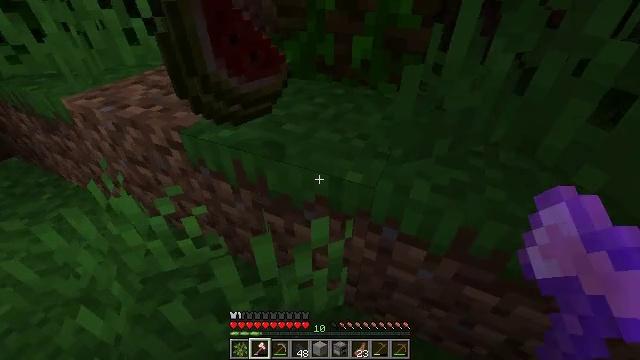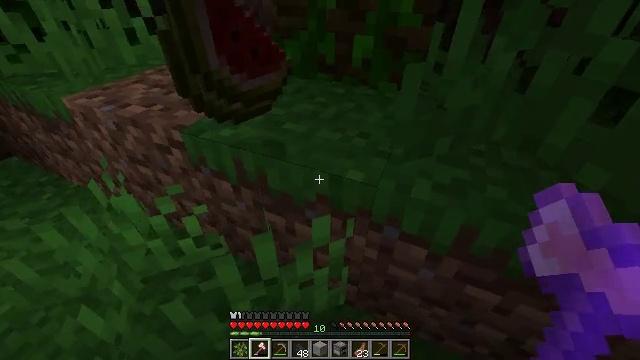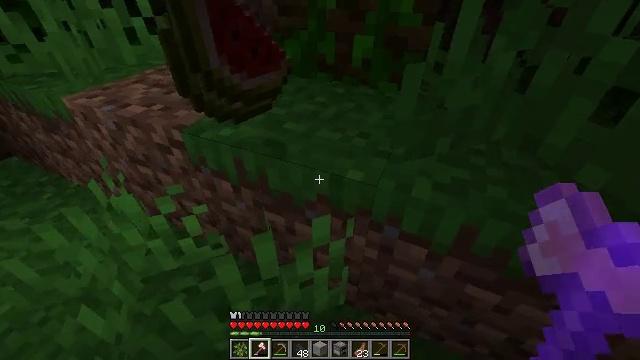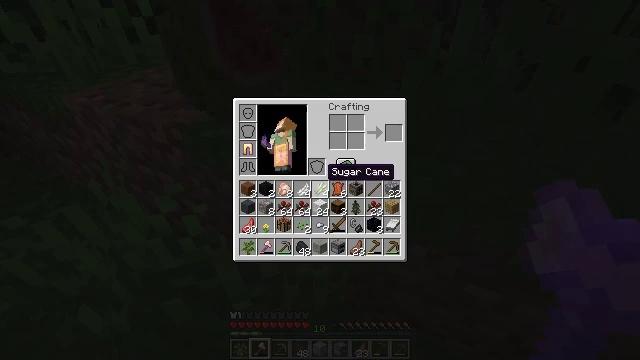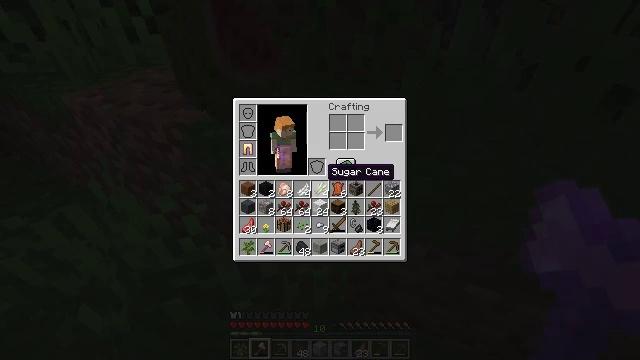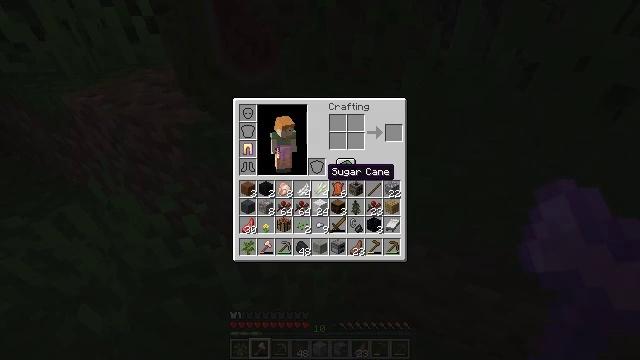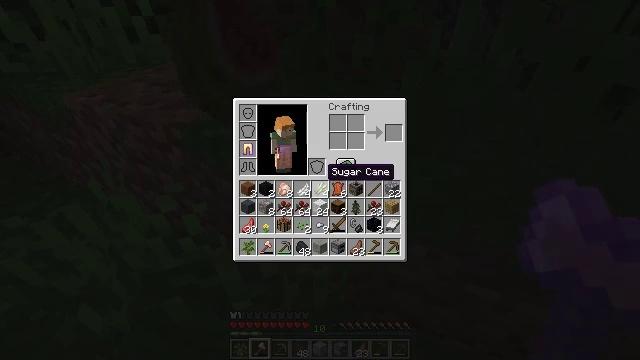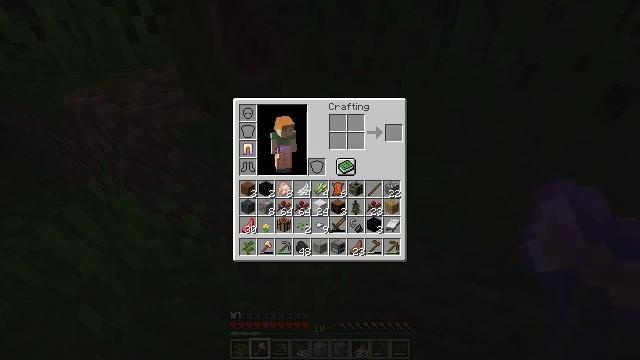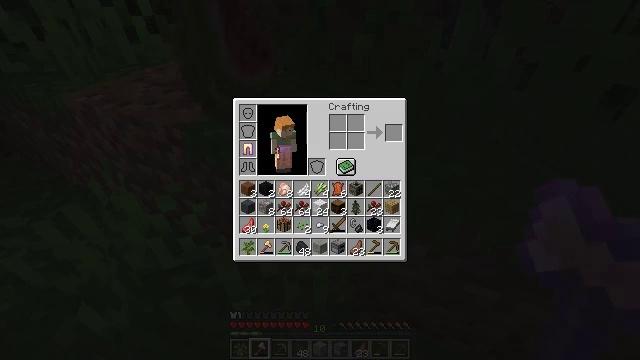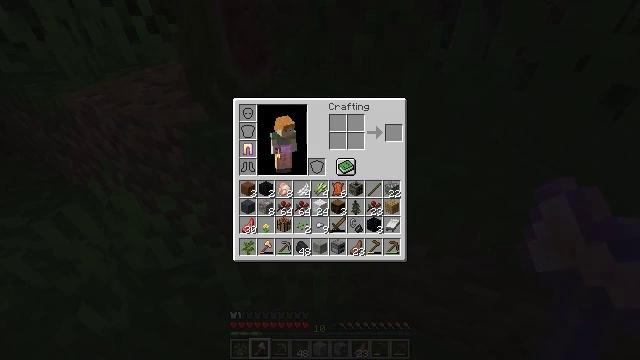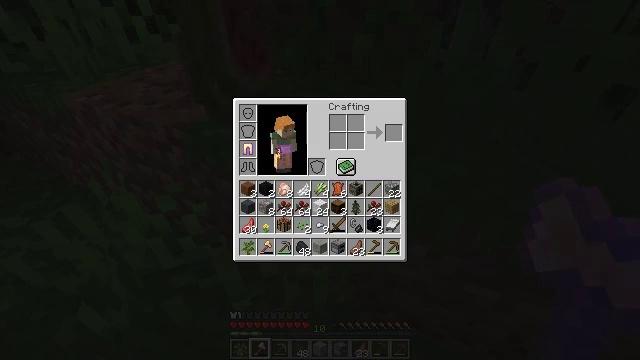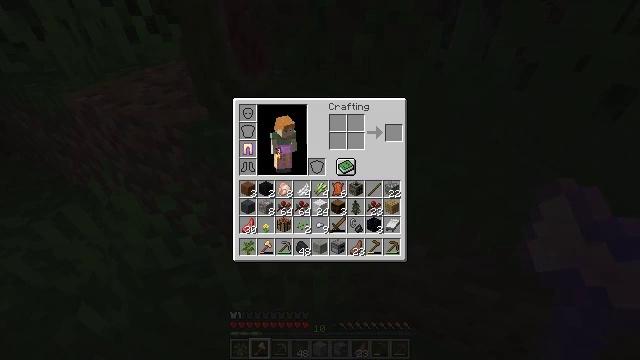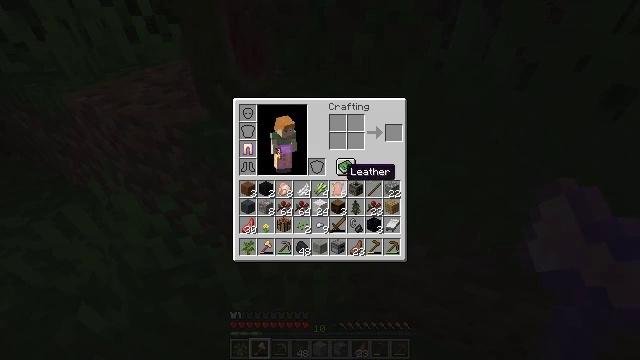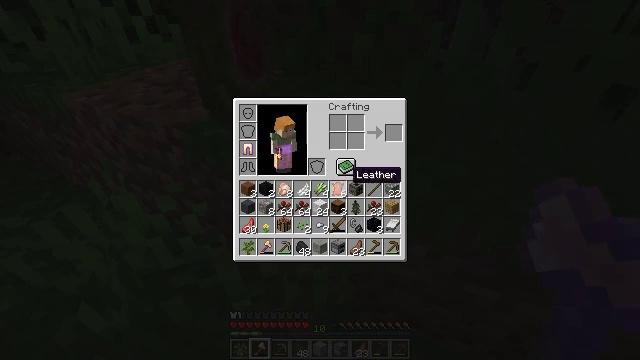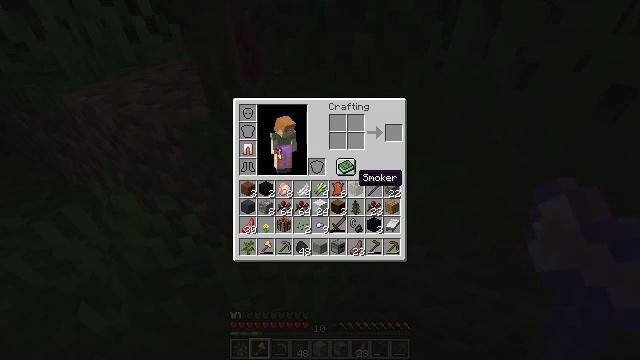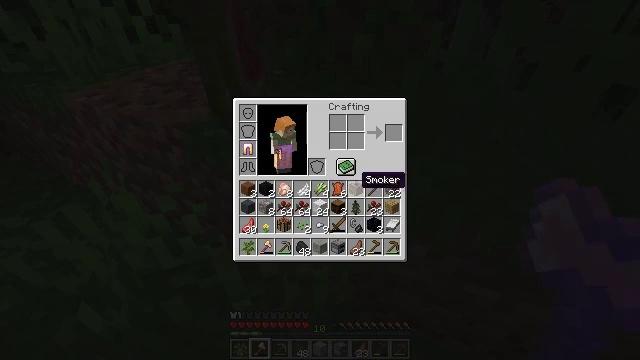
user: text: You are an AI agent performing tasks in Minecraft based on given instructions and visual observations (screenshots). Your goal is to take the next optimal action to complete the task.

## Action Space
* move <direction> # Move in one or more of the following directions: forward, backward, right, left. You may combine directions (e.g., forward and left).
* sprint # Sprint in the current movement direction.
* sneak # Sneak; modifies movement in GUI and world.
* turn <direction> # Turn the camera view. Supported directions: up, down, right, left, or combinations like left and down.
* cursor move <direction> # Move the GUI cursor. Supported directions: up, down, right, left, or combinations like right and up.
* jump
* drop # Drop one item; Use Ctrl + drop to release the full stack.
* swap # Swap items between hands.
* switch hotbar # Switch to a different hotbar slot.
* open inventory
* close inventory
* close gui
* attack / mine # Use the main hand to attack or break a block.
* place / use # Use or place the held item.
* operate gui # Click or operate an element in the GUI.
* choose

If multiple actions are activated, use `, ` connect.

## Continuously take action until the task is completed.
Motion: motion action
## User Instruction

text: Remove a spruce sapling from the inventory.
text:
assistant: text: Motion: no_op
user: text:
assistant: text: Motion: no_op
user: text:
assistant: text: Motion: open inventory
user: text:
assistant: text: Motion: open inventory
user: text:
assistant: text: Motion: open inventory
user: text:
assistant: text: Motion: open inventory
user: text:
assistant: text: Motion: no_op
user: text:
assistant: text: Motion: cursor move right
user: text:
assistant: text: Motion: no_op
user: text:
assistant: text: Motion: no_op
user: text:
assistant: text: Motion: no_op
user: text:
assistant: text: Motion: no_op
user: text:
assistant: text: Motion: no_op
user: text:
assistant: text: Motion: no_op
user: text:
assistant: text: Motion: no_op
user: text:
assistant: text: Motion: no_op
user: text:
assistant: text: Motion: no_op
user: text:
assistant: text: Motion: no_op
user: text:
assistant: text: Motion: no_op
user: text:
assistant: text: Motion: no_op
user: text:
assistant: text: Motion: no_op
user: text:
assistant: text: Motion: no_op
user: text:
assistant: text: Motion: no_op
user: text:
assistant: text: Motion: no_op
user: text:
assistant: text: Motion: no_op
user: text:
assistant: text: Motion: operate gui
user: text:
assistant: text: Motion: cursor move up, operate gui
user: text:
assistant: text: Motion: cursor move left and up, operate gui
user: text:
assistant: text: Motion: cursor move left and up
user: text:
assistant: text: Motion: cursor move up